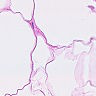
Metastatic tissue present: no